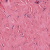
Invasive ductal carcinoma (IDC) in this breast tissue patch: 1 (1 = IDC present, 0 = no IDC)